Aerial crown-view tile of a tropical tree (Barro Colorado Island, Panama), acquired 20240918:
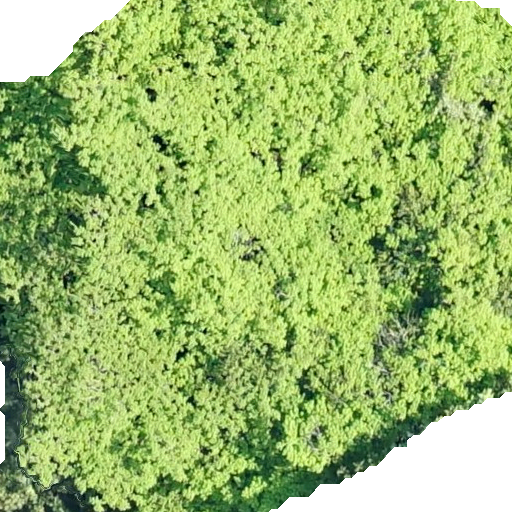
Species: Tachigali panamensis
GBIF accepted scientific name: Tachigali panamensis
Crown area: 488.603 m²